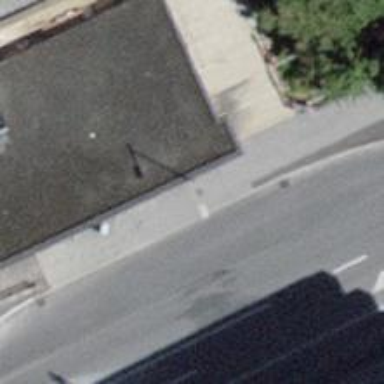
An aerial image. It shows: Bus stop with sheltered platform for public transport.